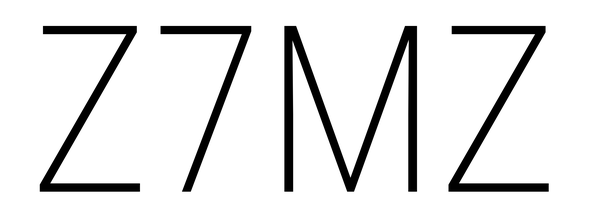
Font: Roboto_Condensed_ExtraLight